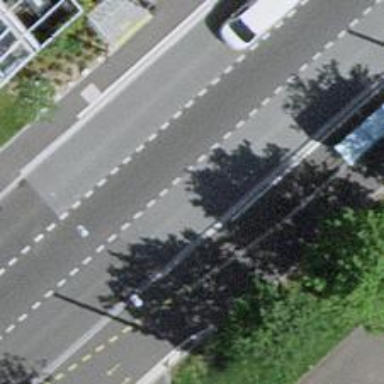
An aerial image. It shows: Bus stop equipped with public transport stop position.